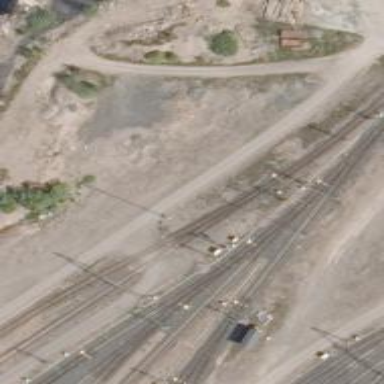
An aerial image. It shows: Rail yard with electrified contact lines for railway operations.